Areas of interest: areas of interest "Dragon Trust Excellence Garden"
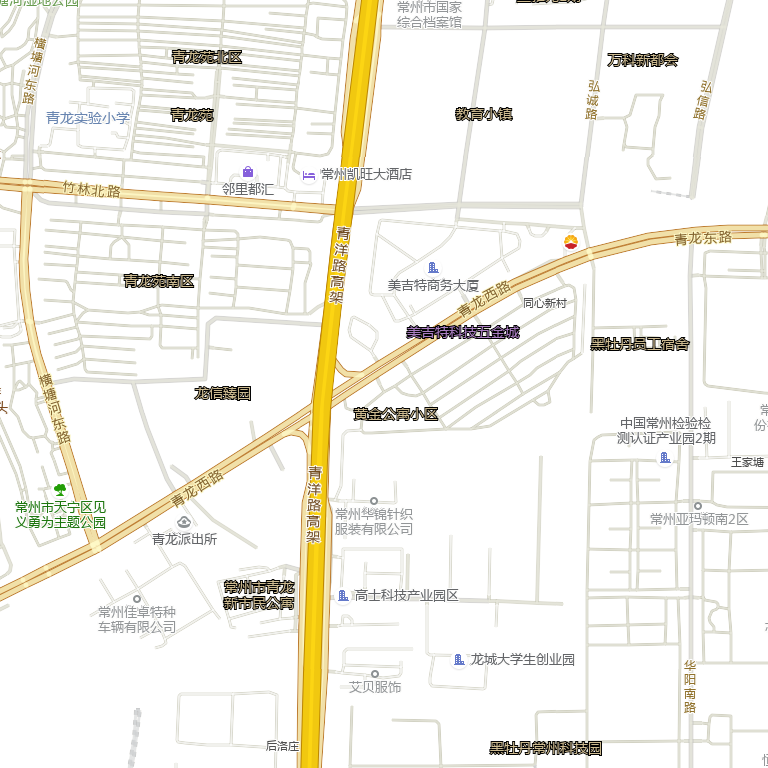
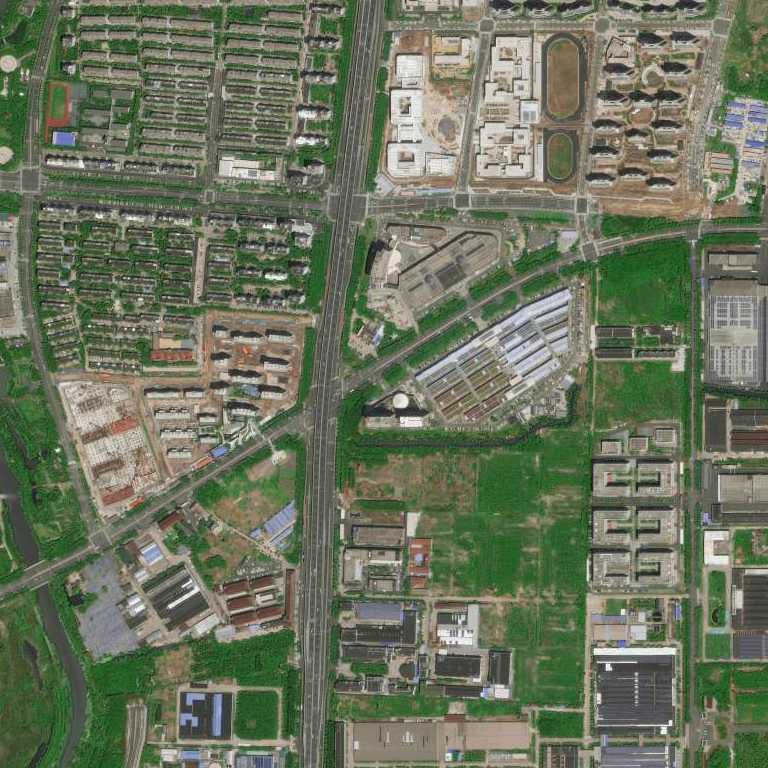